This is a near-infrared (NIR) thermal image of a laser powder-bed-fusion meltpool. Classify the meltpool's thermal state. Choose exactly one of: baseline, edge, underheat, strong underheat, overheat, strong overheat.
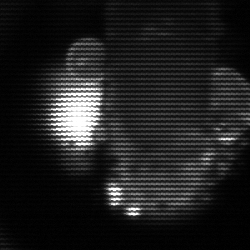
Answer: strong underheat